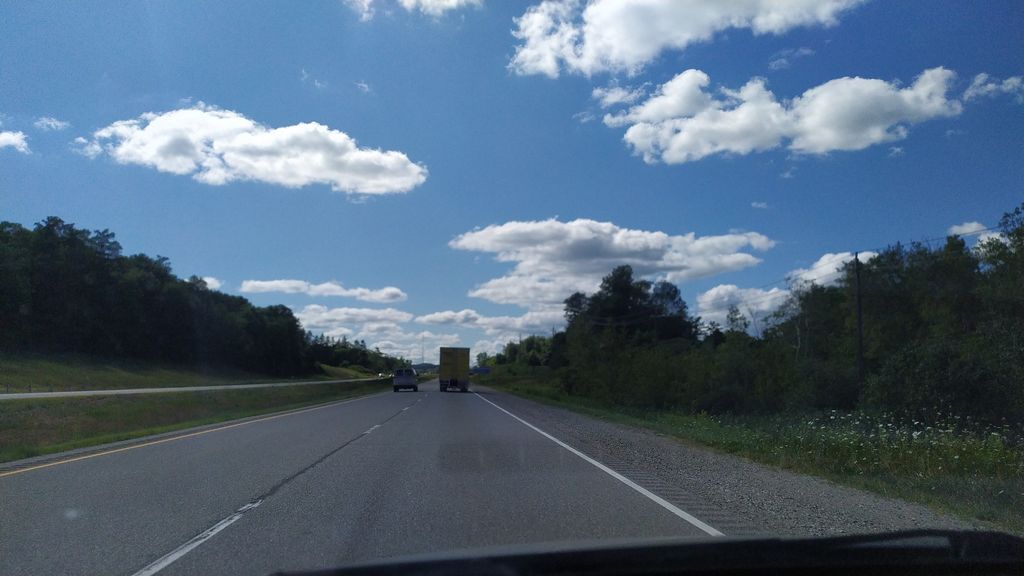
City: kitchener-waterloo